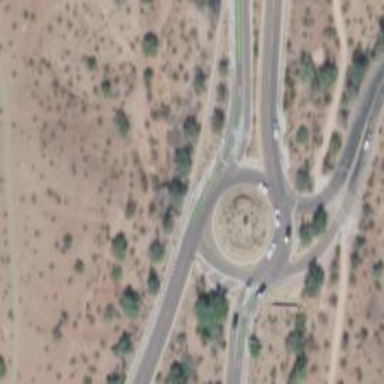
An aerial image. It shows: Secondary road made of asphalt leading to roundabout.